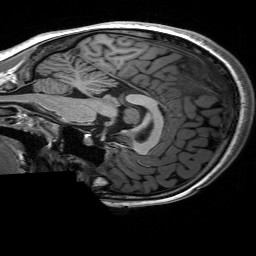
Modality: T1w
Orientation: sagittal
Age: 20
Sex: female
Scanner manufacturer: siemens
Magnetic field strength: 3 T
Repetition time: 2.53 s
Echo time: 0.00227 s